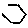
Label: hexagon